Question: I have this SSIS workflow defined. After I explain what I'm doing, it might be possible my approach is wrong, as this is my first "real" SSIS package.

To increment the counter I do this:
'''
public void Main()
{
int i = Convert.ToInt32(Dts.Variables["User::DayCounter"].Value.ToString());
i++;
Dts.Variables["User::DayCounter"].Value = i;
Dts.TaskResult = (int)ScriptResults.Success;
}
'''
My destination table currently looks like this:
'''
PID Campaign Name Company Impr Clicks Clickthru Leads View-Through Leads # Sales # View-Through Sales Sales View-Through Sales Sub Sales View-Through Sub Sales We Get They Get Revenue EPC S U R T Active SourceFile
1734 US - Lending Tree Refinance Mortgage - DA 3 Page SSN Tree.com 58 2,053 3,539.66% 201 0 0 0 0.00 0.00 0.00 0.00 8044.02 5846.00 2198.02 2.85 10% Yes Active \ad1\Marketing\Aaron\DirectTrackAutomatedReportsdmin_program_stats_20120229.csv
'''
My goal is simply to add a column called 'Day' to the report, containing the value of the counter variable.
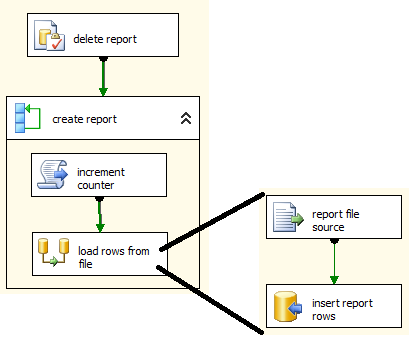
Answer: You should add a Derived Column transformation in your Data Flow task between the Flat File Source and OLE DB Destination components.

The Derived Column transformation will add a new column called Day based on your variable.

After that a new Day column will be presented in the data flow. Just map this column to your corresponding database field. (Assume there is a Day column in your report table.)